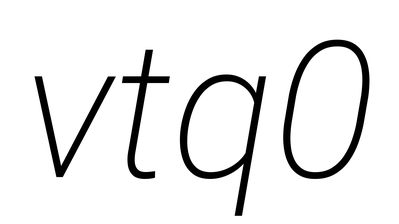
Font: Roboto-Italic_ExtraLight_Italic